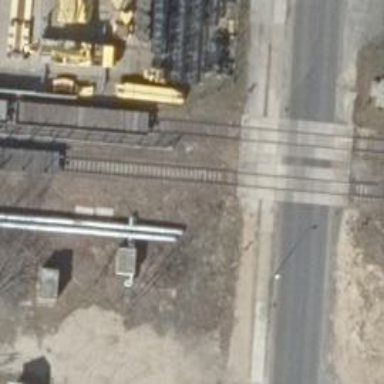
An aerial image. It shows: Crossing for the railway.